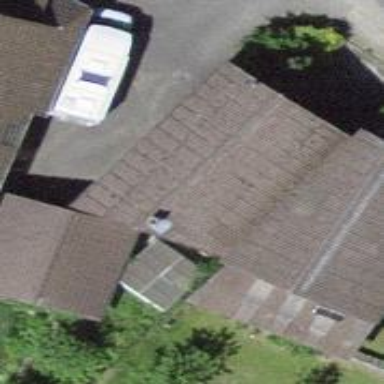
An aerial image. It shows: Garage building.